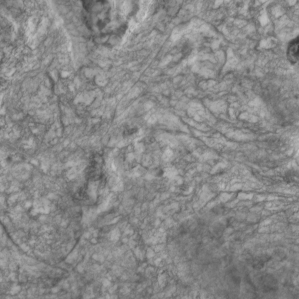
Label: non_frost